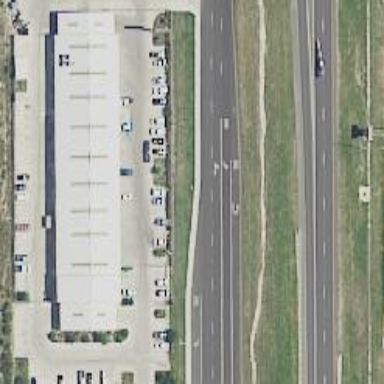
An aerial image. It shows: Secondary road with asphalt surface and frontage road.